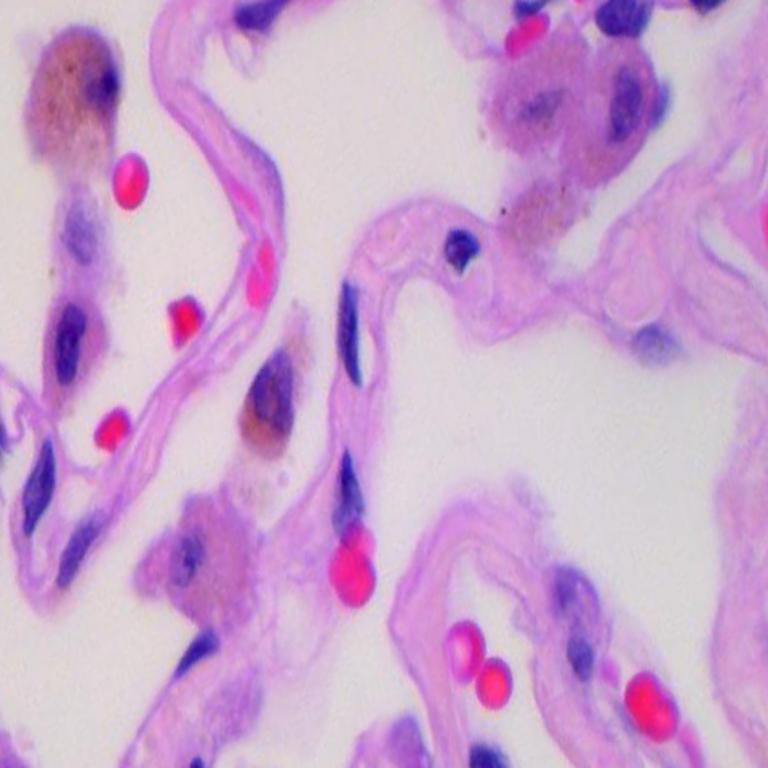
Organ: lung
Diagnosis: benign